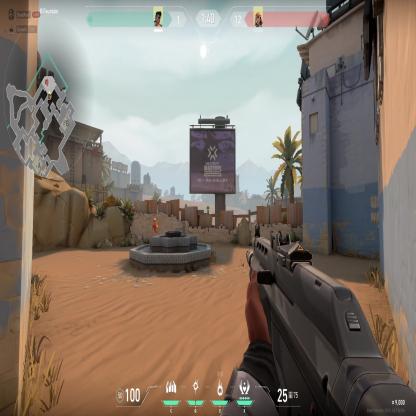
Label: enemy